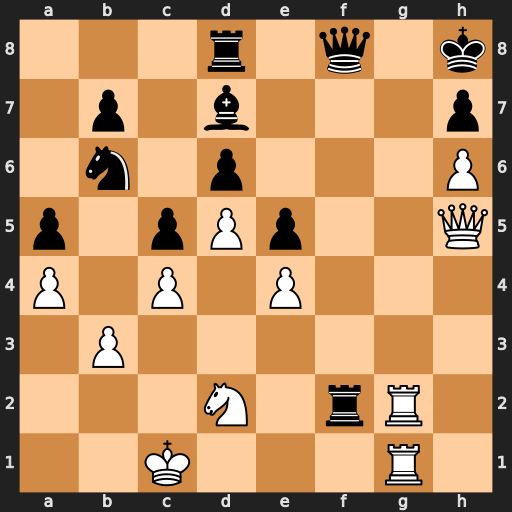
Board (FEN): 3r1q1k/1p1b3p/1n1p3P/p1pPp2Q/P1P1P3/1P6/3N1rR1/2K3R1
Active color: w
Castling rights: -
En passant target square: -
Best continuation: Rxf2 Qxf2 Qg5 Qxg1+ Qxg1